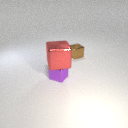
small brown metal cube to the right of small purple metal cube